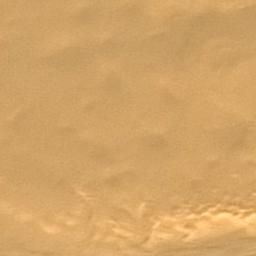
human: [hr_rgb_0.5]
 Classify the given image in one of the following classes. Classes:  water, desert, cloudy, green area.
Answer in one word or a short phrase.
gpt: desert